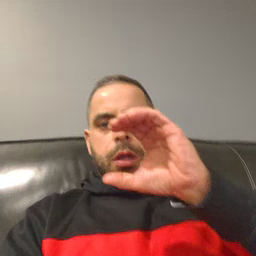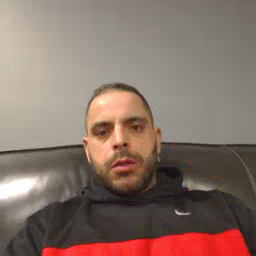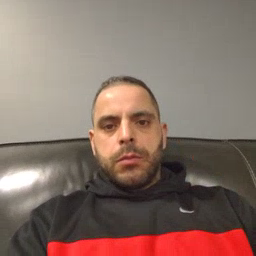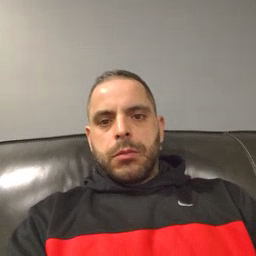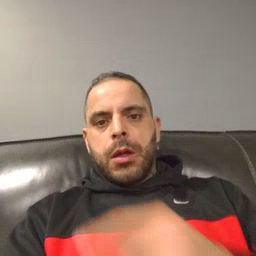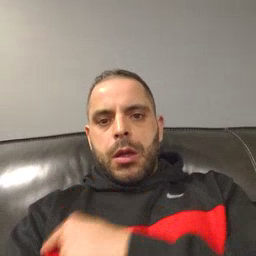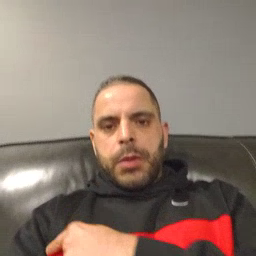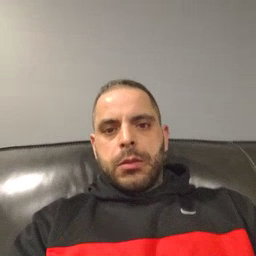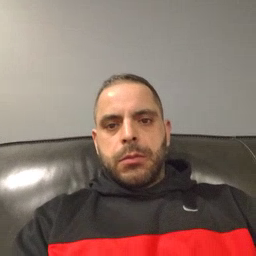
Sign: arm